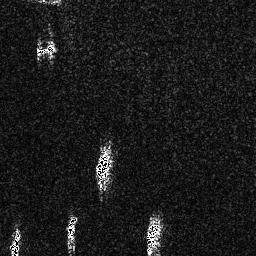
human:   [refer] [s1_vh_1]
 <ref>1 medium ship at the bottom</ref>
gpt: <box>[[56, 83, 62, 99, 0]]</box>

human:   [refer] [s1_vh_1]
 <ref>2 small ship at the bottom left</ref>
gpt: <box>[[25, 83, 30, 97, 0]], [[3, 88, 8, 99, 0]]</box>